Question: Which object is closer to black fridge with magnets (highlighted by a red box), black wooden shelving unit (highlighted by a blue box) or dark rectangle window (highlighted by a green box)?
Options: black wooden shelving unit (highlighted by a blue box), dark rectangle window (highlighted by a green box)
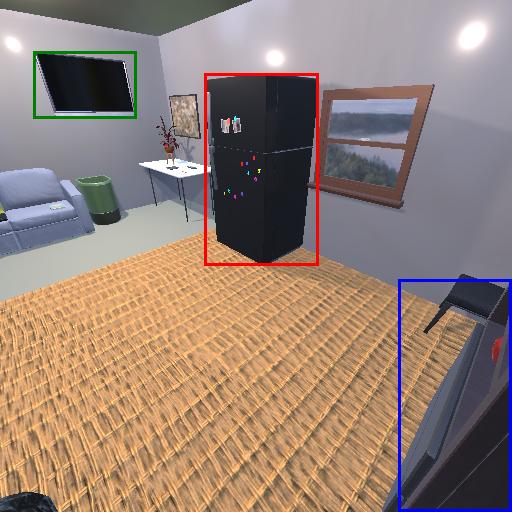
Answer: black wooden shelving unit (highlighted by a blue box)